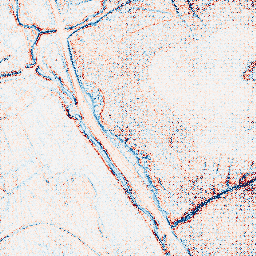
Category: edge_preserving
Decomposition family: anisotropic_diffusion
Decomposition parameters: iterations: 5
kappa: 100
gamma: 0.15
Upsampling method: regularized
Upsampling parameters: scale: 4
lambda_reg: 0.1
Upsampling scale: 4